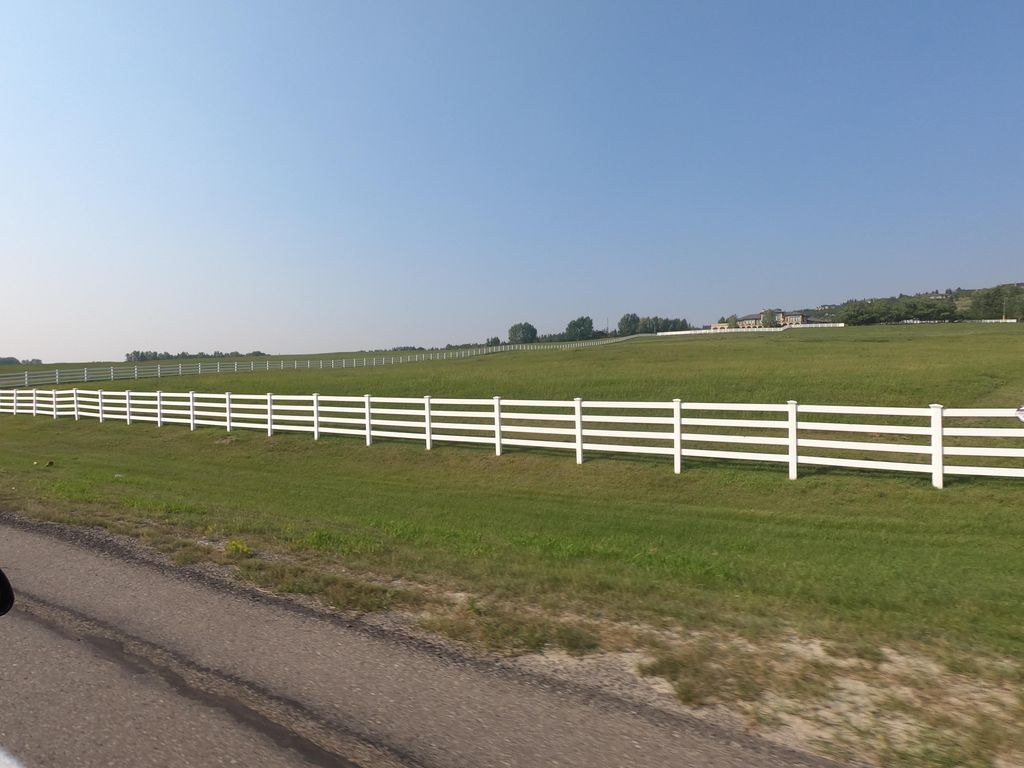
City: calgary